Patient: sex M, age 80
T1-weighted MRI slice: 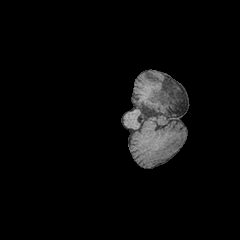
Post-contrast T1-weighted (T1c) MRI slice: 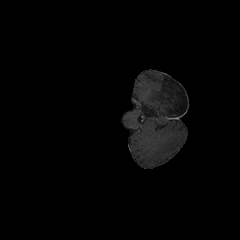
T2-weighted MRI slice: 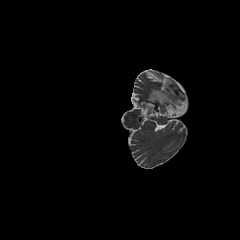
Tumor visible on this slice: no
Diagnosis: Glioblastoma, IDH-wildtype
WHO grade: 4